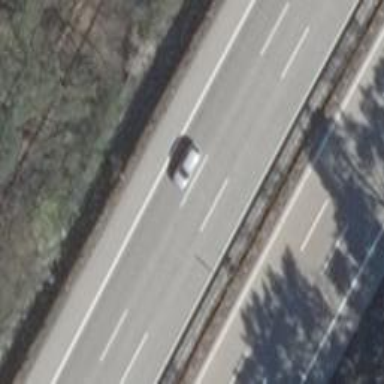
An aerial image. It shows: Asphalt motorway.